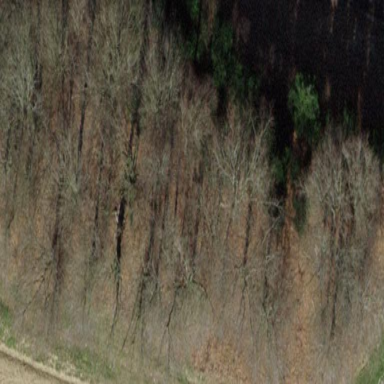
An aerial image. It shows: Forest with broadleaved trees.